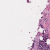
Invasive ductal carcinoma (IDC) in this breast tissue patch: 1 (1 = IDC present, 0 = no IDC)